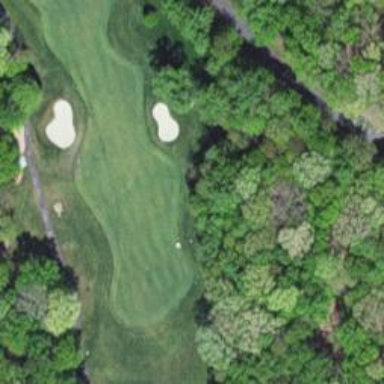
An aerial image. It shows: Golf hole.